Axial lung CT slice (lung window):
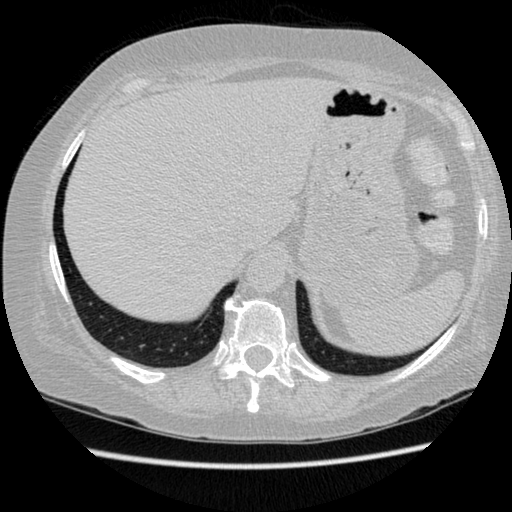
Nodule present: no